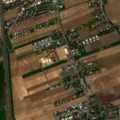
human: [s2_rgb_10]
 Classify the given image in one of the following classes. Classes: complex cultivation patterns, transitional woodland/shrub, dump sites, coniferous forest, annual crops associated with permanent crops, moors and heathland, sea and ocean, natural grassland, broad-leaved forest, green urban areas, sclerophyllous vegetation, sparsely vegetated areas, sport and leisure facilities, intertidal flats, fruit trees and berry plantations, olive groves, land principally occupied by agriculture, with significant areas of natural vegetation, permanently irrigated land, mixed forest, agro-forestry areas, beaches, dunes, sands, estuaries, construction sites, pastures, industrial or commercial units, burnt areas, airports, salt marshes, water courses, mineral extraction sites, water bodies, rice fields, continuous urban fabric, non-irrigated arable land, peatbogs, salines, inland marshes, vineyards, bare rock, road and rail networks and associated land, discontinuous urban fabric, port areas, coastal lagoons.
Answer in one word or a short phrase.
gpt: discontinuous urban fabric, non-irrigated arable land